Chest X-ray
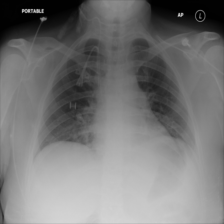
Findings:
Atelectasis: negative
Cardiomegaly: negative
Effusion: negative
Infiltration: negative
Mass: negative
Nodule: negative
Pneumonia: negative
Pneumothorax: negative
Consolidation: negative
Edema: negative
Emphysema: negative
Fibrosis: negative
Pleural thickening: negative
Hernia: negative